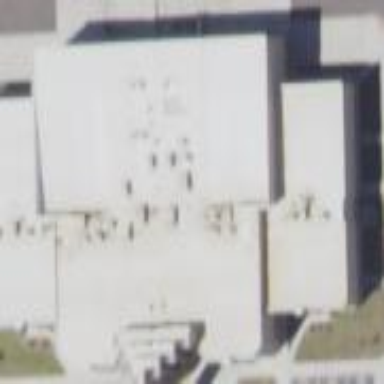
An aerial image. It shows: Cinema building.